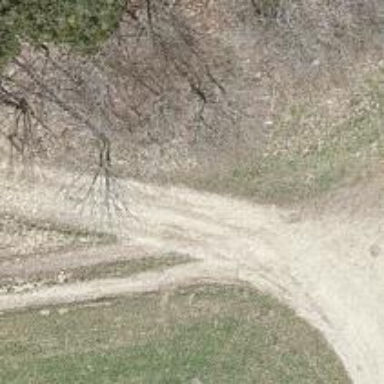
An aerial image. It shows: Track road with grade3 tracktype.